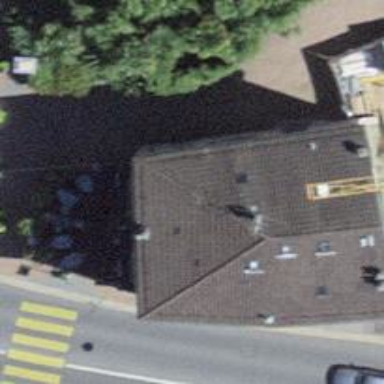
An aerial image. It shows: Cafe with terrace.